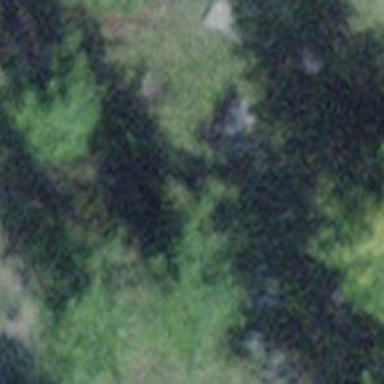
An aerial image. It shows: Forest area.